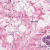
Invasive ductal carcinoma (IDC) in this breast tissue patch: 0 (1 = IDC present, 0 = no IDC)